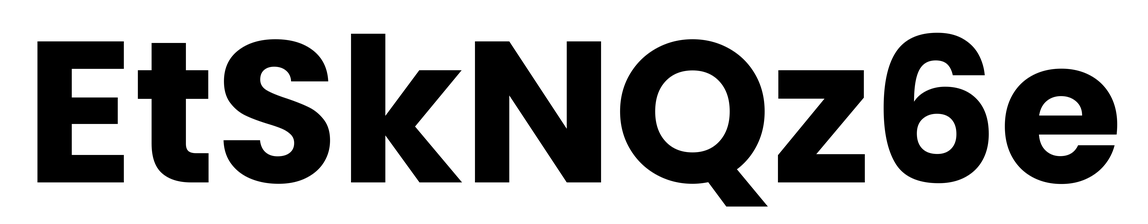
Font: Poppins-Bold